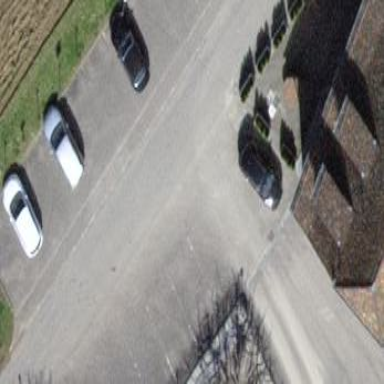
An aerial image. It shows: Parking area with surface.